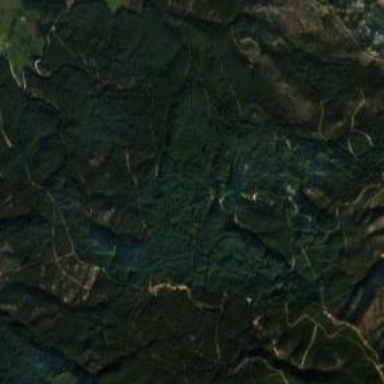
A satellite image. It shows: Nature reserve within regional park boundary.